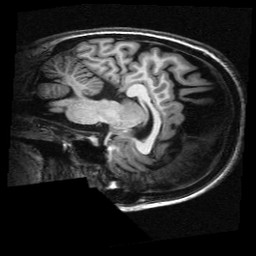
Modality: T1w
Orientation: sagittal
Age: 23
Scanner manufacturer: siemens
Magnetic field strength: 3 T
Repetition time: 2.3 s
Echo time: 0.00336 s